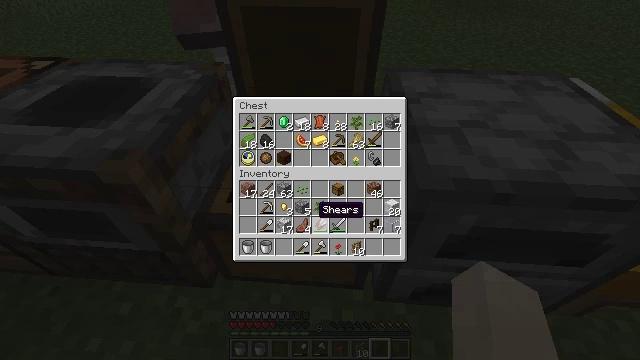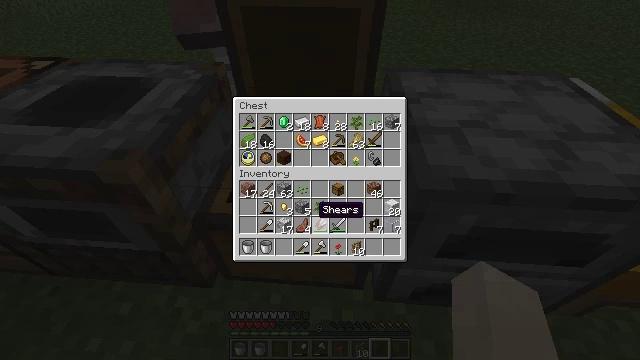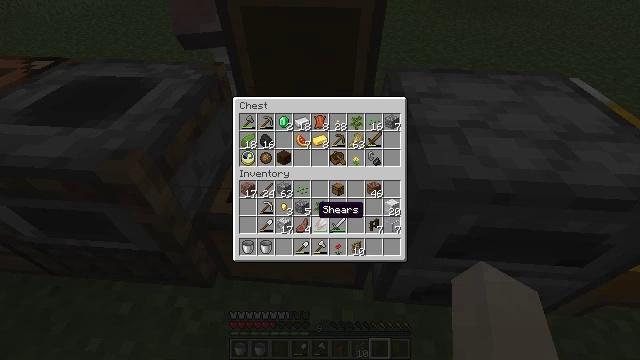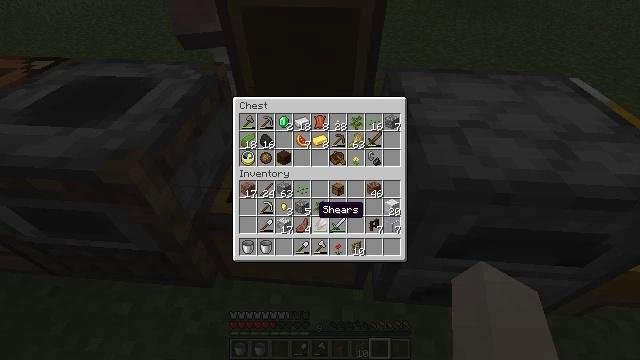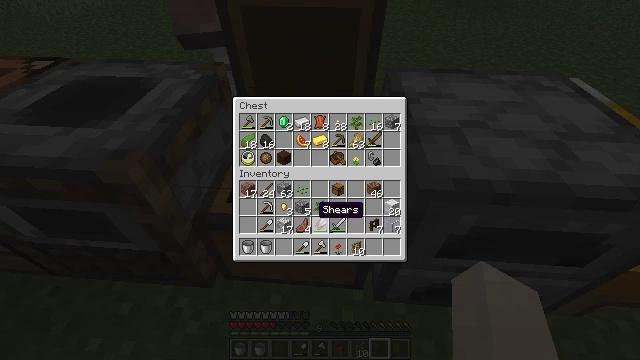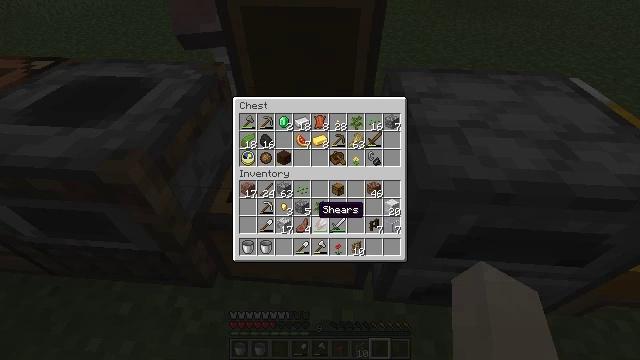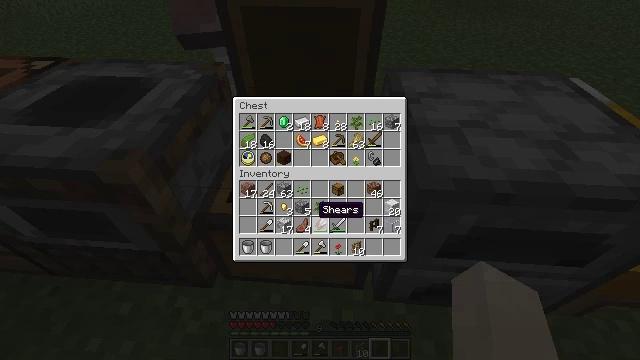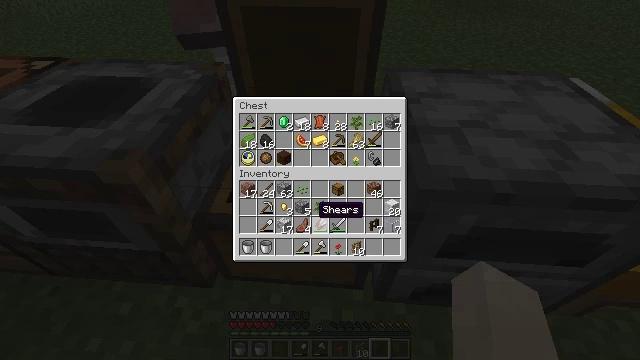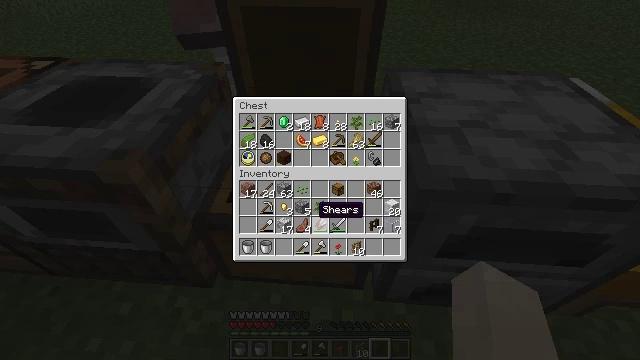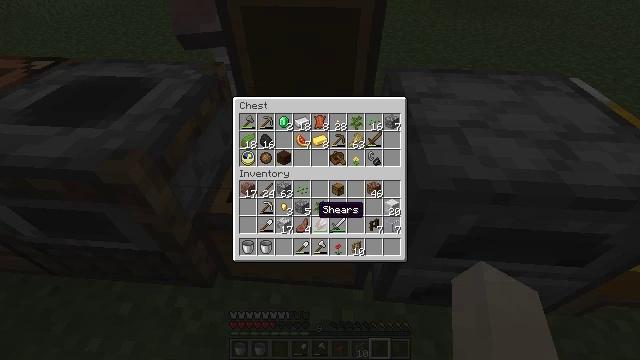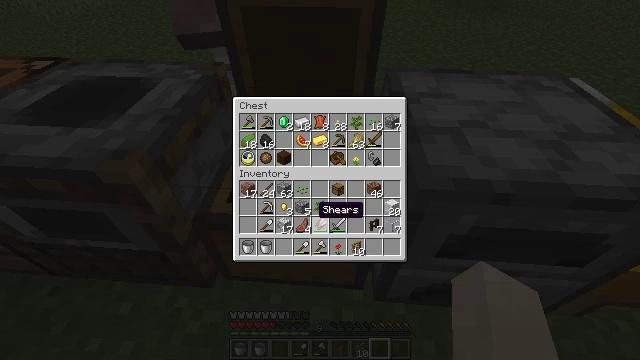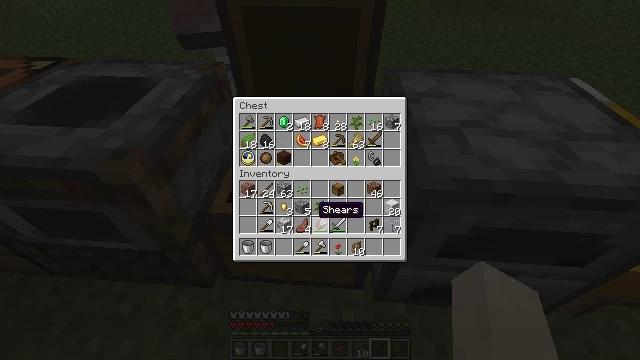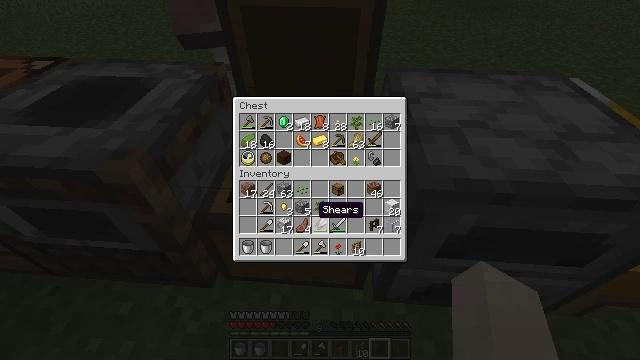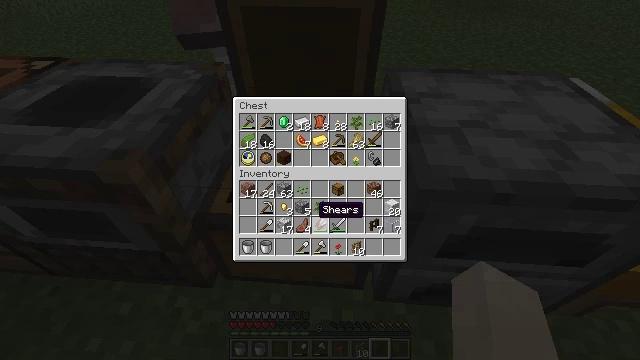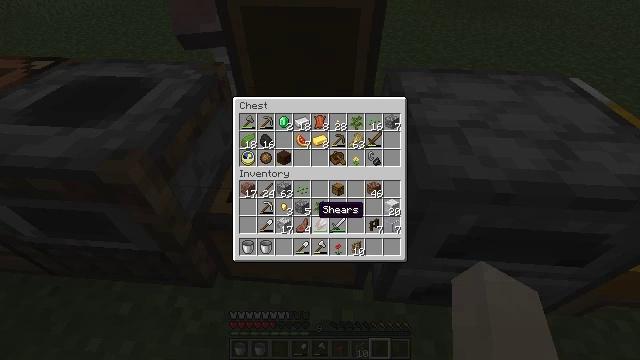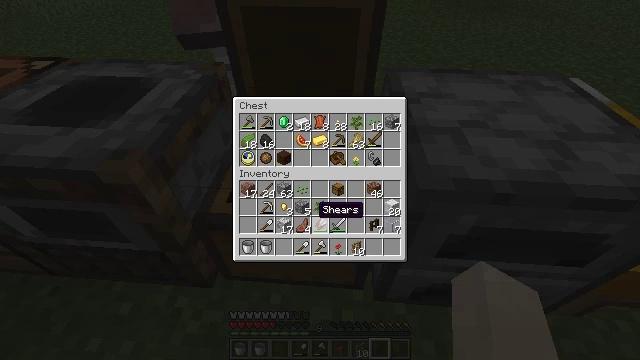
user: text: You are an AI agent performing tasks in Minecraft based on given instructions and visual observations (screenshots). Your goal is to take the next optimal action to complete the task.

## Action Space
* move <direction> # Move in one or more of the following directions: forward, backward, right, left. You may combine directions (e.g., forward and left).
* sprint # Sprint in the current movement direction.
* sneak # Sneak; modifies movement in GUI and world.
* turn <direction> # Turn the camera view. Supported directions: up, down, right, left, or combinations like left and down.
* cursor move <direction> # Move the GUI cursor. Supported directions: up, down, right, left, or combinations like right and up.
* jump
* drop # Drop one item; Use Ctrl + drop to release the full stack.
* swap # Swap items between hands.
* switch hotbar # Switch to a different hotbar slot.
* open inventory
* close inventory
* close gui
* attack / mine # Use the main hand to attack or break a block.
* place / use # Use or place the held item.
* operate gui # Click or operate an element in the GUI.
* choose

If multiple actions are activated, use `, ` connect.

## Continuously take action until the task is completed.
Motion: motion action
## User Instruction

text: Mine the dark oak sapling from the ground.
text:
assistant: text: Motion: no_op
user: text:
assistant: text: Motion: no_op
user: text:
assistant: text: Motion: no_op
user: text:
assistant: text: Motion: no_op
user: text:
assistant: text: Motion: no_op
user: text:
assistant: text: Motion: no_op
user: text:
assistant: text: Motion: no_op
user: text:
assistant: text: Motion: no_op
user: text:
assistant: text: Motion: no_op
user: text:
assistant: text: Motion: no_op
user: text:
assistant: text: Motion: no_op
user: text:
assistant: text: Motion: no_op
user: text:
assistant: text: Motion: no_op
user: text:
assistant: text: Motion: no_op
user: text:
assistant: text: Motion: no_op
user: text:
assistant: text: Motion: no_op
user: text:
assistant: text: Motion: no_op
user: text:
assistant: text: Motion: no_op
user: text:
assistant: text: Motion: no_op
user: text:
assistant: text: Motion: no_op
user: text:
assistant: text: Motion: no_op
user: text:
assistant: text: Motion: no_op
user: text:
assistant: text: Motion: no_op
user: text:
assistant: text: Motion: no_op
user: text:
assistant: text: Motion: no_op
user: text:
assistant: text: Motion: no_op
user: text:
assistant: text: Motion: no_op
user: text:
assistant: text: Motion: no_op
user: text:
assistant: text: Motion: no_op
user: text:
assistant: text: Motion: no_op